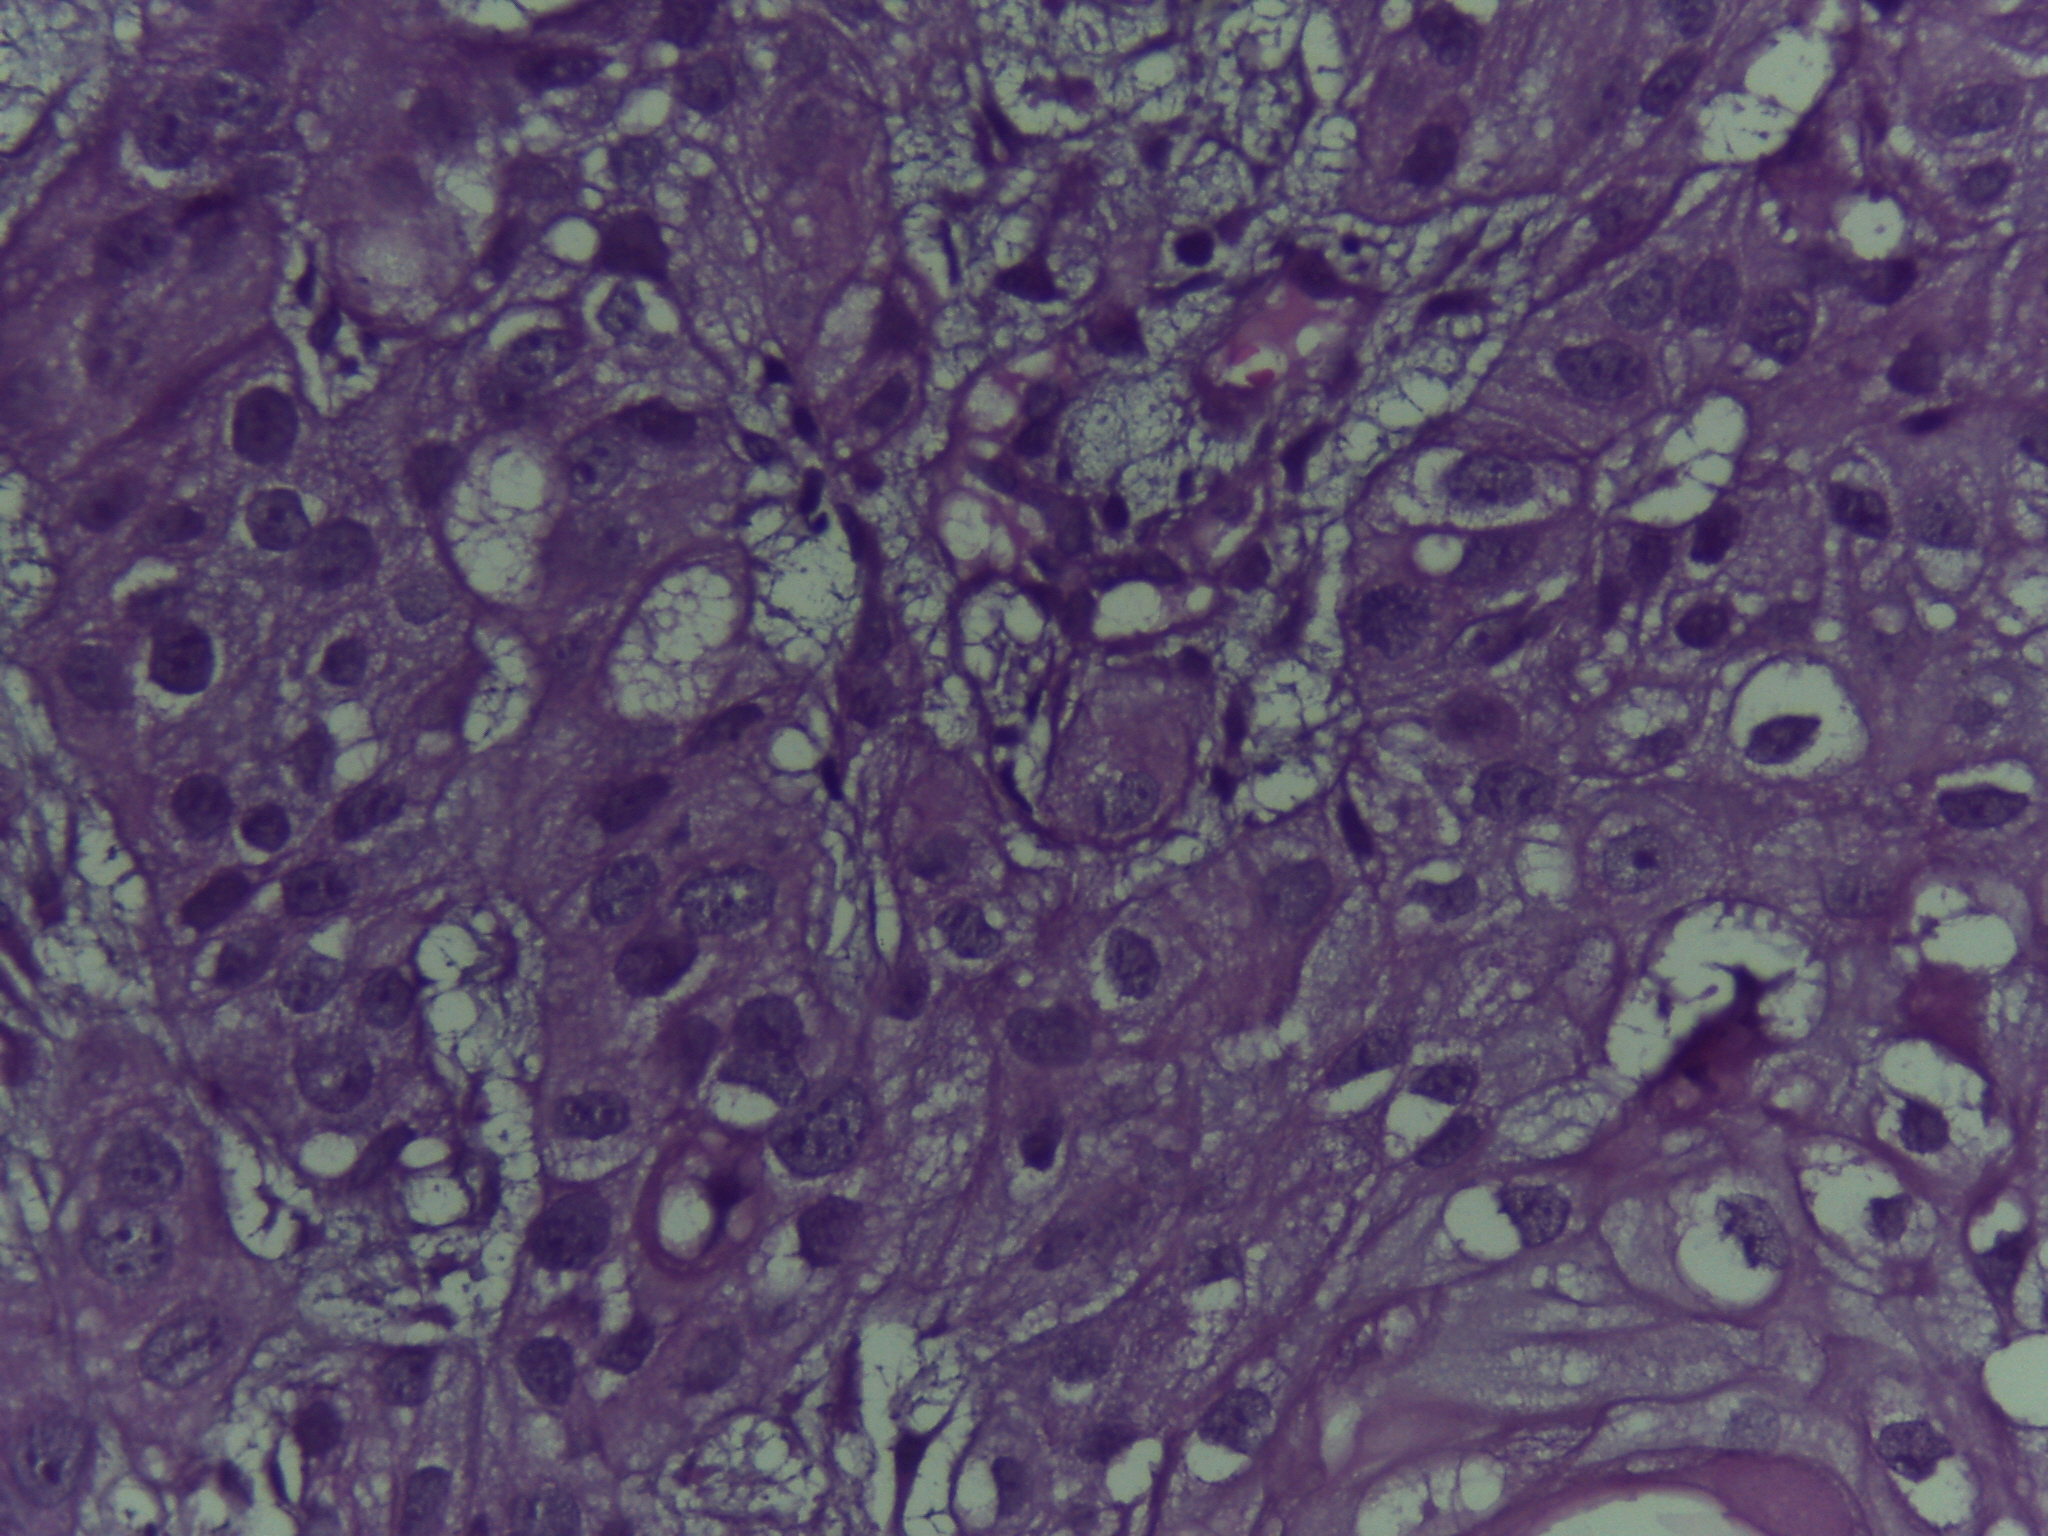
Diagnosis: OSCC